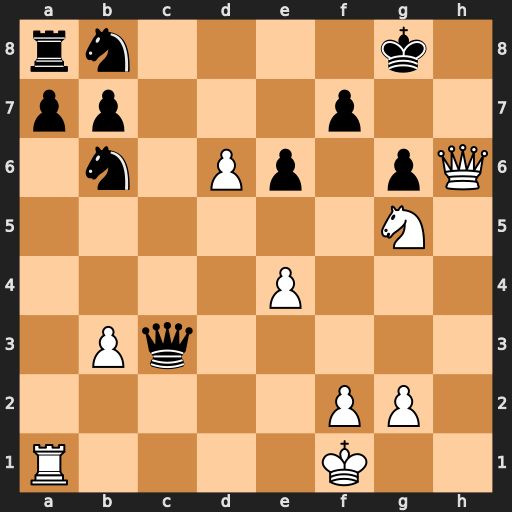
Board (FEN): rn4k1/pp3p2/1n1Pp1pQ/6N1/4P3/1Pq5/5PP1/R4K2
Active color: w
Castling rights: -
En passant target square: -
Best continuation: Qh7+ Kf8 Qxf7#